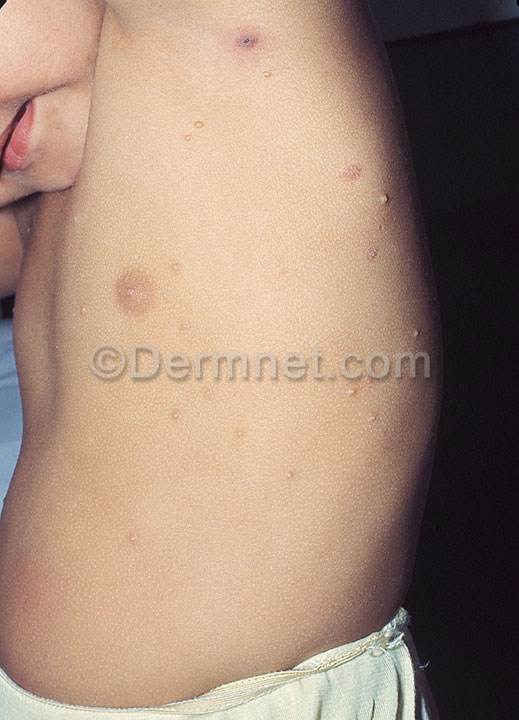
Disease: Herpes HPV and other STDs Photos